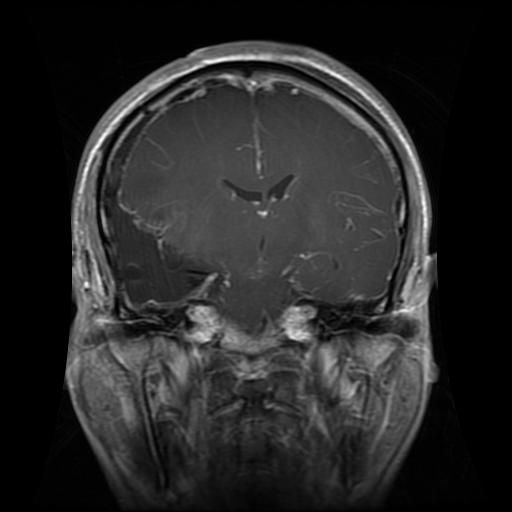
Label: glioma